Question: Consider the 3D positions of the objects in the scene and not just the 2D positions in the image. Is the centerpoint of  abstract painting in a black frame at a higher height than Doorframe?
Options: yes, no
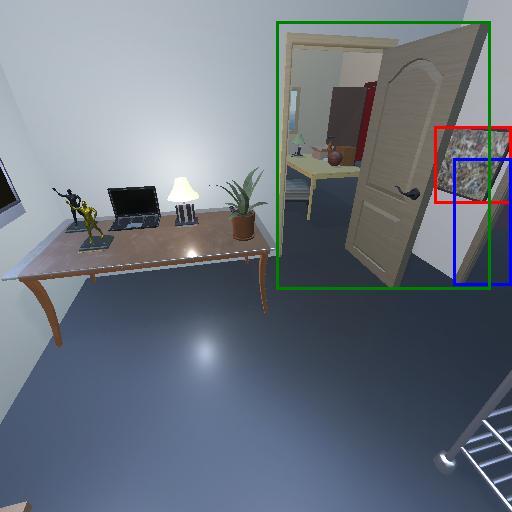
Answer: yes